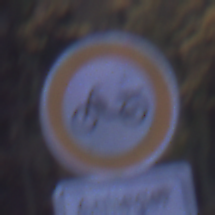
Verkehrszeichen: VerbotMofas
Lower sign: PersonengruppenFrei1
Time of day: Night
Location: Outdoor (Suburban)
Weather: PartlyCloudy
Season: NotSpecified
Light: Artificial